Aerial crown-view tile of a tropical tree (Barro Colorado Island, Panama), acquired 20240918:
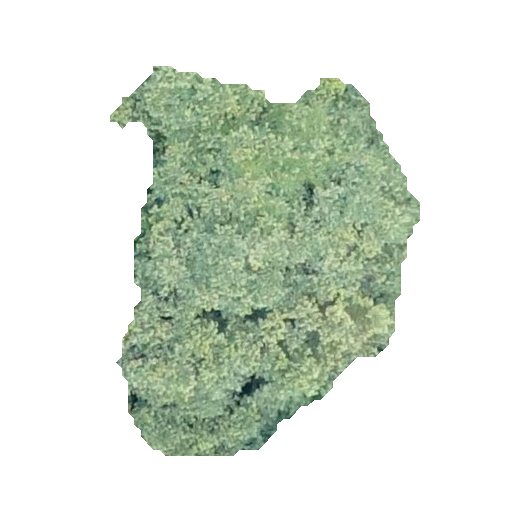
Species: Luehea seemannii
GBIF accepted scientific name: Luehea seemannii
Crown area: 134.398 m²